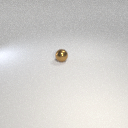
small brown metal sphere